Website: crate-barrel
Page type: delivery-shipping
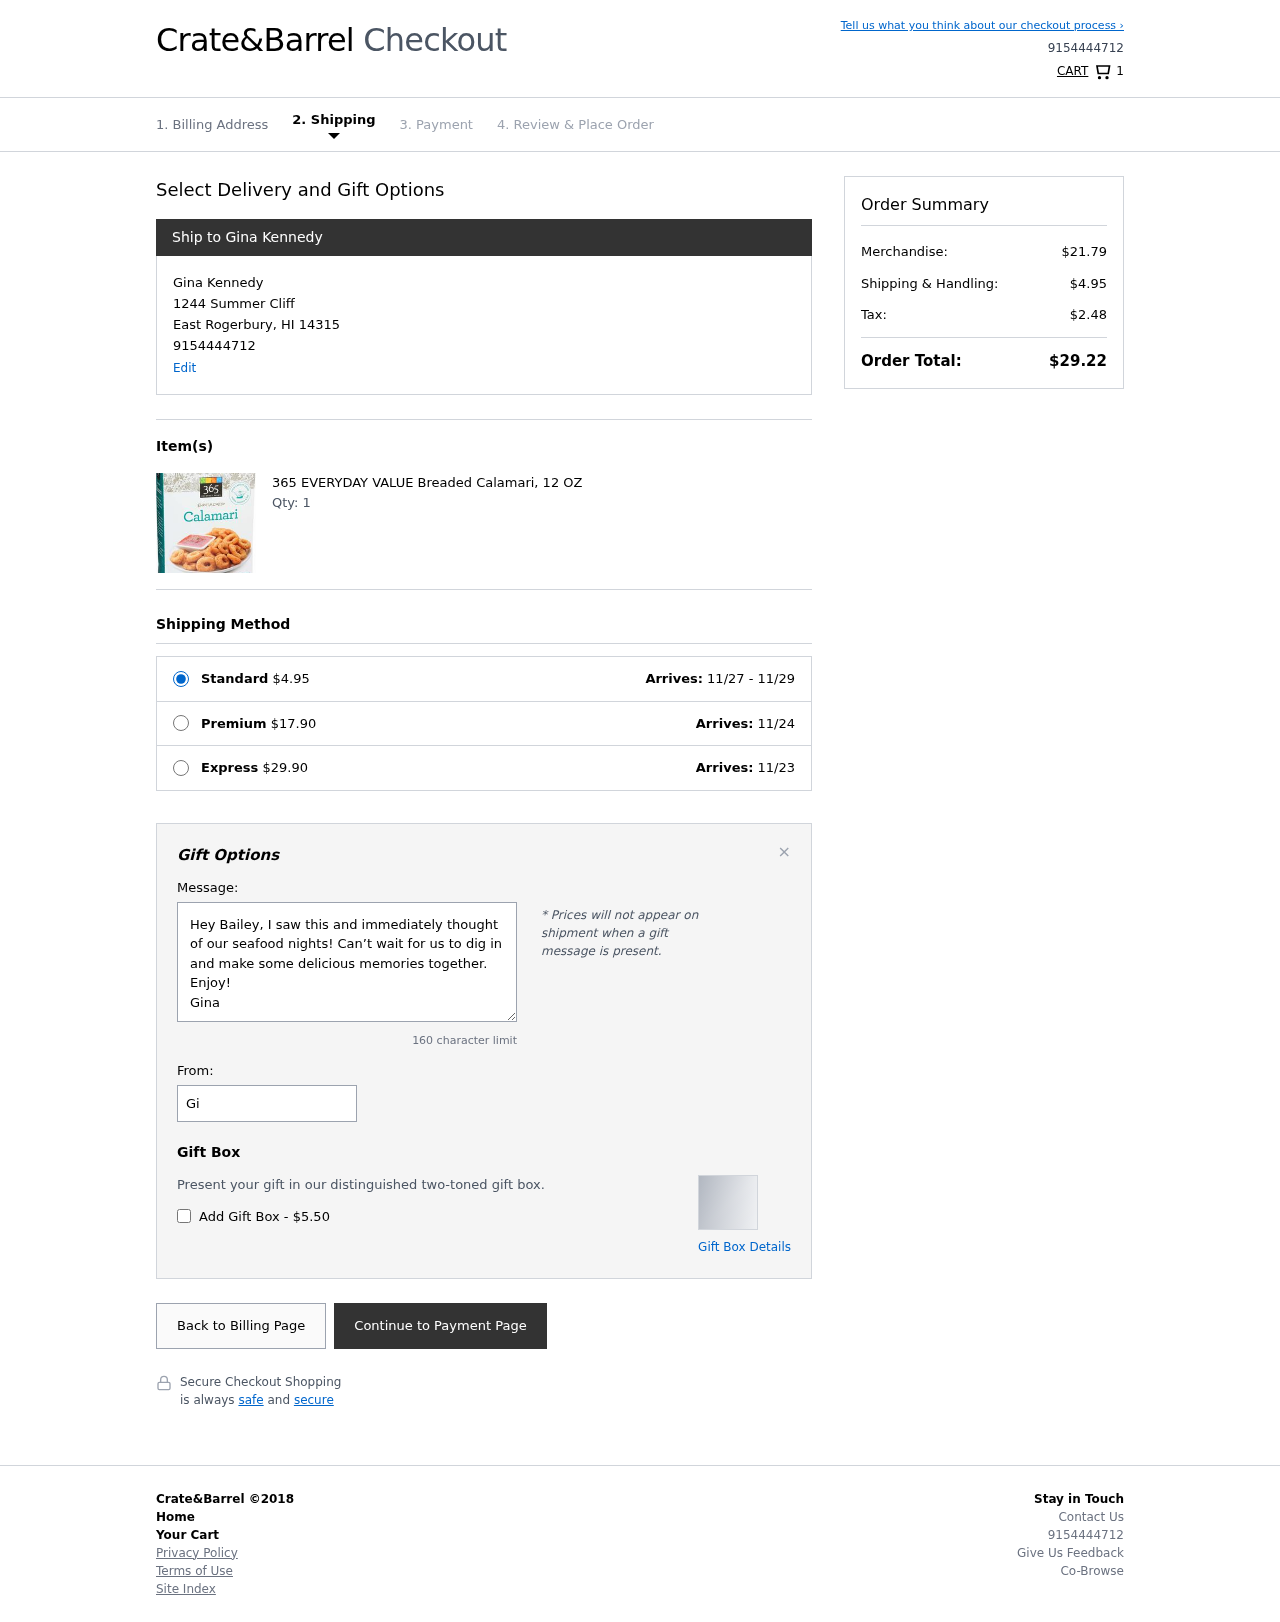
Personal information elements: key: PII_CITY
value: East Rogerbury
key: PII_FULLNAME
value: Gina Kennedy
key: PII_PHONE
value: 9154444712
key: PII_POSTCODE
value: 14315
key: PII_STATE_ABBR
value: HI
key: PII_STREET
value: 1244 Summer Cliff
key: PII_FIRSTNAME
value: Gina
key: PII_LASTNAME
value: Kennedy
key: PII_FULLNAME2
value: Gina Kennedy
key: PII_FULLNAME3
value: Gina Kennedy
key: PII_FIRSTNAME2
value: Gina
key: PII_FIRSTNAME3
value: Gina
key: PII_LASTNAME2
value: Kennedy
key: PII_LASTNAME3
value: Kennedy
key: PII_FIRSTNAME_DERIVED
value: Gina
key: PII_LASTNAME_DERIVED
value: Kennedy
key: PII_FULLNAME_DERIVED
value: Gina Kennedy
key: PII_NAME_FULL_DERIVED
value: Gina Kennedy
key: PII_PHONE_LINE
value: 4712
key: PII_PHONE_SUFFIX
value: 4712
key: PII_PHONE2
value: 9154444712
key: PII_PHONE3
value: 9154444712
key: PII_PHONE_NUMERIC
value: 9154444712
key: PII_PHONE_LINE_NUMERIC
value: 4712
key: PII_PHONE_SUFFIX_NUMERIC
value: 4712
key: PII_PHONE2_NUMERIC
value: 9154444712
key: PII_PHONE3_NUMERIC
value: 9154444712
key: PII_PHONE_DIGITS
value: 9154444712
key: PII_PHONE_LAST4
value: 4712
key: PII_GIFT_MESSAGE
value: Hey Bailey, I saw this and immediately thought of our seafood nights! Can’t wait for us to dig in and make some delicious memories together. Enjoy!
Gina
Product elements: key: PRODUCT1_NAME
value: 365 EVERYDAY VALUE Breaded Calamari, 12 OZ
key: PRODUCT1_QUANTITY
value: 1
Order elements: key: ORDER_NUM_ITEMS
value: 1
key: ORDER_SHIPPING_COST
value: $4.95
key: ORDER_DELIVERY_DATE
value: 11/27 - 11/29
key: PREMIUM_SHIPPING_COST
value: $17.90
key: PREMIUM_DELIVERY_DATE
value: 11/24
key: EXPRESS_SHIPPING_COST
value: $29.90
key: EXPRESS_DELIVERY_DATE
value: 11/23
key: ORDER_SUBTOTAL
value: $21.79
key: ORDER_SHIPPING_COST2
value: $4.95
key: ORDER_TAX
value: $2.48
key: ORDER_TOTAL
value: $29.22